Question: The title has it. :)
Example:
'''
from numpy import random
from matplotlib import pyplot as plt
data = [1 + random.randn(1000), random.randn(1000)]
bins = 10
plt.hist(data, bins, label=['first', 'second'])
plt.hist(data[1], bins, histtype='step', label=['second again'])
plt.legend()
plt.show()
'''
gives ('step' type chosen to aid "viewability", its the same with defaults):

See?
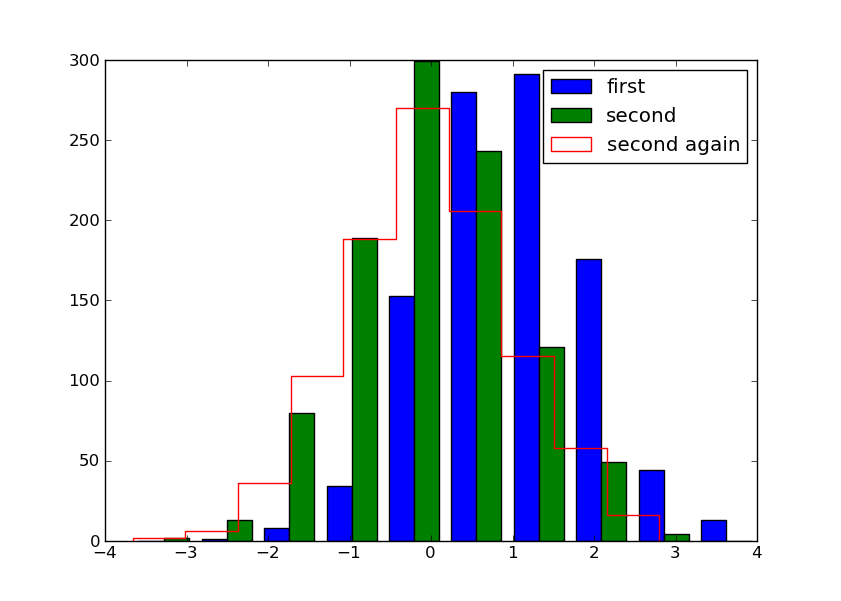
Answer: Here is the process that hist currently uses (in the matplotlib git repo) for determining the bins:
1. If bins is given as the actual bins, those bins will be used
2. If bin_range is given, then those two values will be used for the bin_range.
3. If bin_range is not given, then use [min of all data, max of all data] as the bin_range.
4. Use numpy's histogram function on each set of data with the parameters bin_range and bins. However bins is replaced with what comes out of histogram. That means that the bins are ultimately determined in your first example of two sets of input data by calling numpy's histogram with bins = 10 and bin_range = [min of all data, max of all data] on the first set of data.
As you can imagine, it isn't surprising that you will get a different set of bins for using hist with one data set, the other data set, and both together with these criteria because the bin_range will likely be different in all three instances.